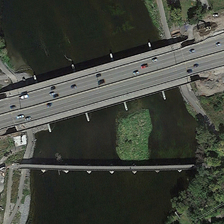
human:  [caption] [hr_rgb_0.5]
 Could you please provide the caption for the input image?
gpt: some cars are in a bridge over a river with some green trees in sides .

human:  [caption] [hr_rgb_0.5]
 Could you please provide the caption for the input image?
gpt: some cars are in a bridge over a river with some green trees in sides .

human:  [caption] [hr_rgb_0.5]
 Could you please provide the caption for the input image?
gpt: some cars are in a bridge over a river with some green trees in sides .

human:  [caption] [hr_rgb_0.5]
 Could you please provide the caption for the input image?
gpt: some cars are in a bridge over a river with some green trees in sides .

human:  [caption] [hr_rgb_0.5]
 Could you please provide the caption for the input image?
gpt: some cars are in a bridge over a river with some green trees in sides .